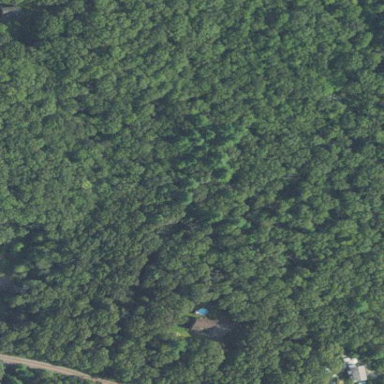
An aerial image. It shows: Mixed woodland with various types of leaves.